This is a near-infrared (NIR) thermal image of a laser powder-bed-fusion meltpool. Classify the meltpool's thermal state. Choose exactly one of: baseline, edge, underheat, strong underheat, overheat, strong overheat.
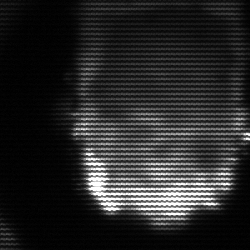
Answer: baseline